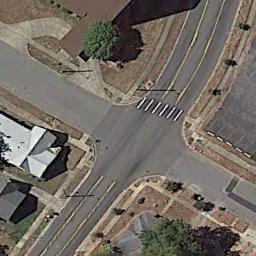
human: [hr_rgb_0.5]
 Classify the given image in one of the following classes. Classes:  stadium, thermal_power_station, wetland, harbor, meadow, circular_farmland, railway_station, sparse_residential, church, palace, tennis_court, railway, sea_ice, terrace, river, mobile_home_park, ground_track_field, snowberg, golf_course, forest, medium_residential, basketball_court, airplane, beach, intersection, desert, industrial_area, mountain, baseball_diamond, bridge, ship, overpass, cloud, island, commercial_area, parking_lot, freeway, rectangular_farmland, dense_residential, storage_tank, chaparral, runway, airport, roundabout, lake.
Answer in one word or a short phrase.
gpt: intersection